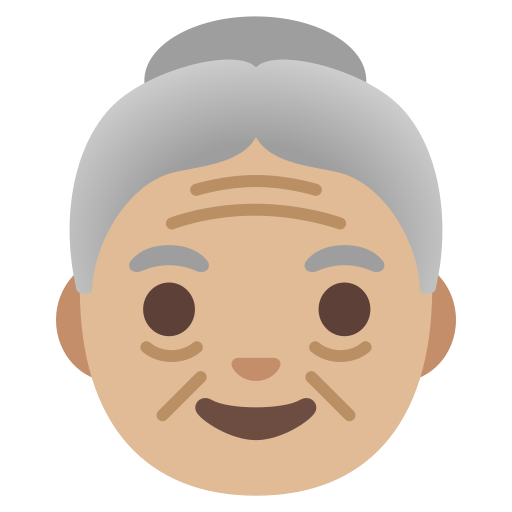
Emoji: 👵🏼